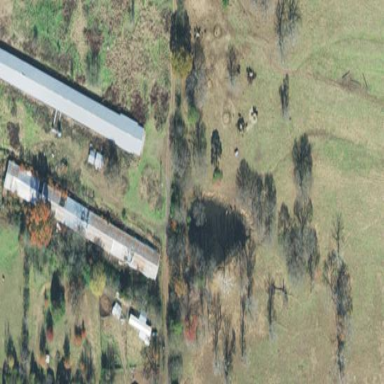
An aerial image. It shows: Farm auxiliary building.